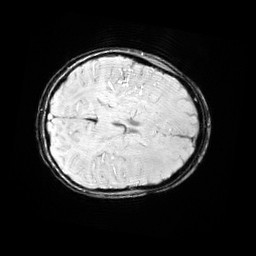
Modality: SWI
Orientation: axial
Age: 12
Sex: female
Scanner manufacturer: siemens
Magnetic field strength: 3 T
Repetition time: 0.027 s
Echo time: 0.02 s